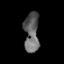
Tissue: prostate
Cell type: Fibroblasts
Senescence score: 0.7886
Nuclear area (px): 567
Mean DAPI intensity: 100.444